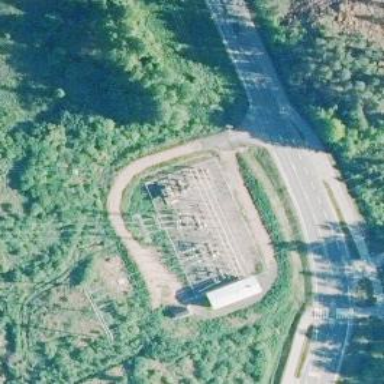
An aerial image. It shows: Fenced power substation at the transmission level.